Interaction volume radius: 5 \u00c5
Interaction volume height: 10 \u00c5
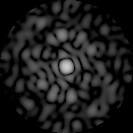
Disorder parameter: 0.6976